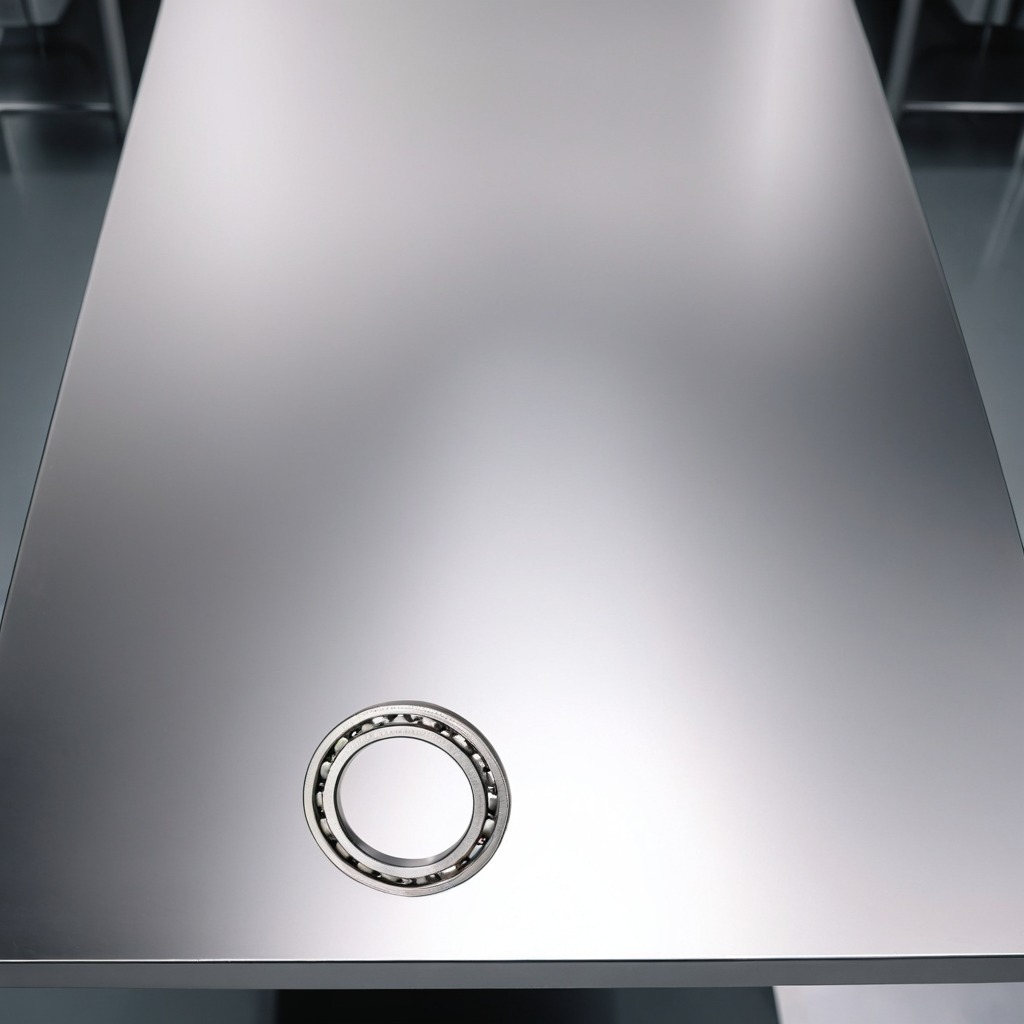
A metal ball bearing is lying on the stainless steel table in a high-end prototyping lab.